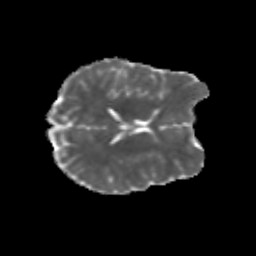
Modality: MD
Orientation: axial
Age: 25
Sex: female
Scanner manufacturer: siemens
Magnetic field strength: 3 T
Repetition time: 3.5 s
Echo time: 0.113 s